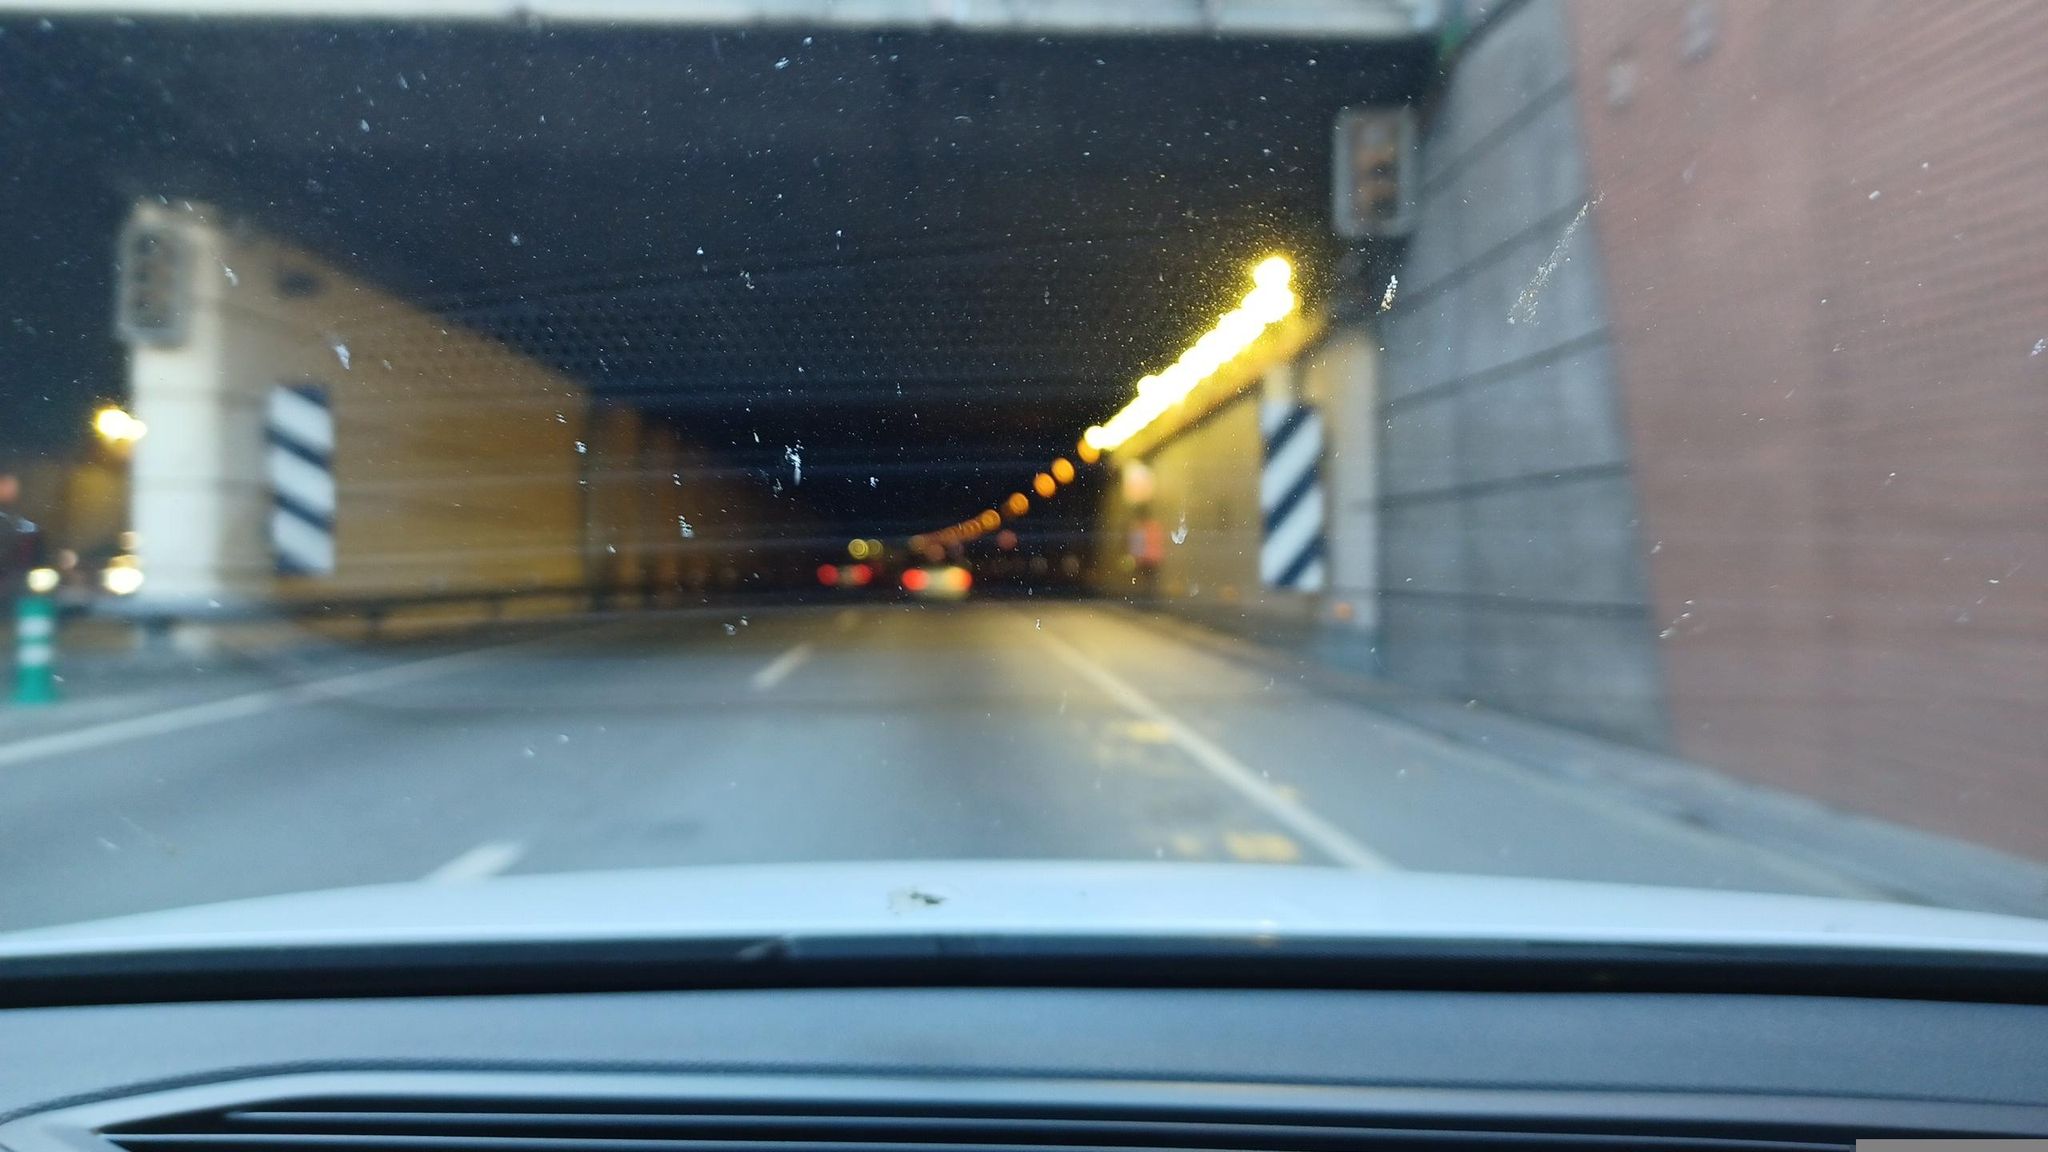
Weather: rainy
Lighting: dusk/dawn
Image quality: slightly poor
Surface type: driving surface
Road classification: trunk
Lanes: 2
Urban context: urban centre
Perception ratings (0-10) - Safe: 1.35, Lively: 3.34, Beautiful: 0.33, Boring: 1.89, Depressing: 4.04, Wealthy: 2.66